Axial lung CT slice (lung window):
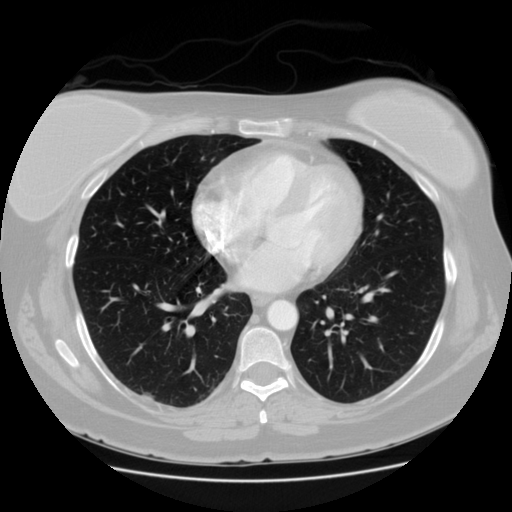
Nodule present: no